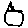
Label: sun